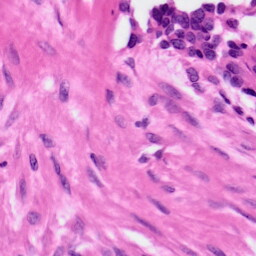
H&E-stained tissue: Ovarian